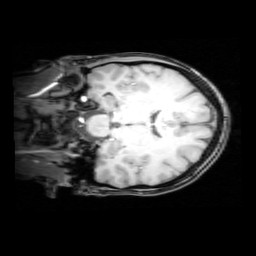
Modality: T1w
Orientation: coronal
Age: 22
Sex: female
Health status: healthy
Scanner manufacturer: philips
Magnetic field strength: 3 T
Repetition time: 0.012 s
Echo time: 0.0037 s